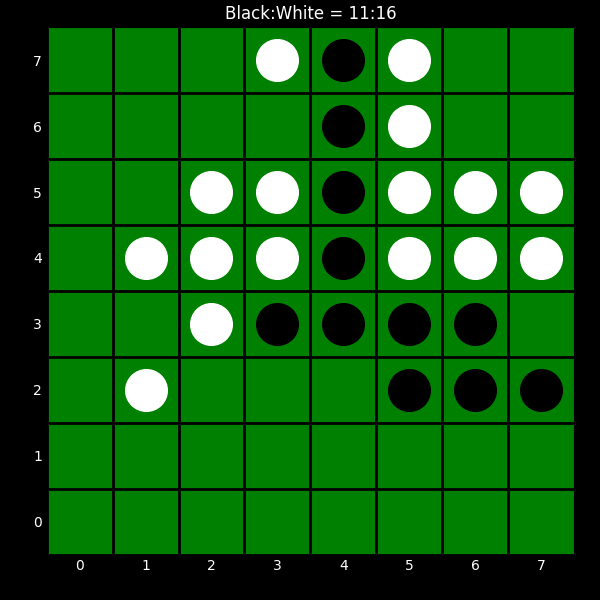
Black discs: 11
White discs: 16